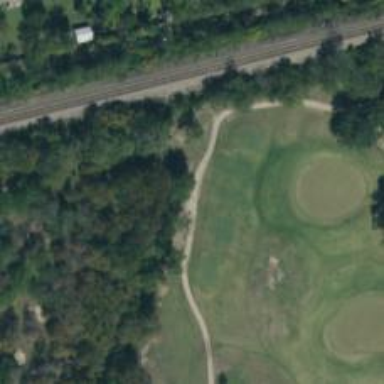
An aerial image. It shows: Path for both roads and golfers.